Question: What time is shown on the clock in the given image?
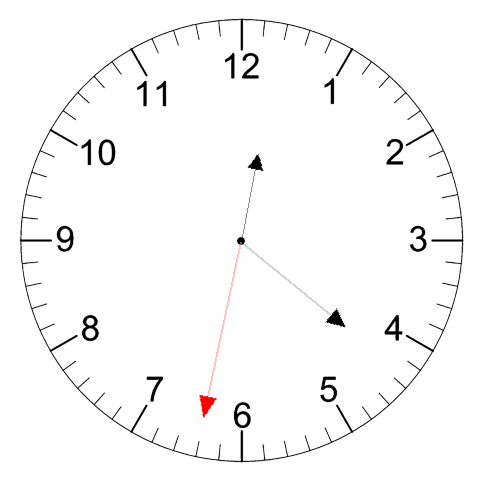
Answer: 12:21:32